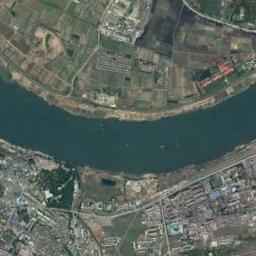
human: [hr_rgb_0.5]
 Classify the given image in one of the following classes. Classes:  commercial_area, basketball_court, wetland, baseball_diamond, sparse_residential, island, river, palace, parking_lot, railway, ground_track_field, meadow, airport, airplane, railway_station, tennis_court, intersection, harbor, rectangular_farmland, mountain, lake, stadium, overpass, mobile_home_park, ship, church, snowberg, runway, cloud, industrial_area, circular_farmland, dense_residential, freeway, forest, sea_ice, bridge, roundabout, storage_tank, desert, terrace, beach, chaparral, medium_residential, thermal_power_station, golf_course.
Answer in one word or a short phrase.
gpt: river